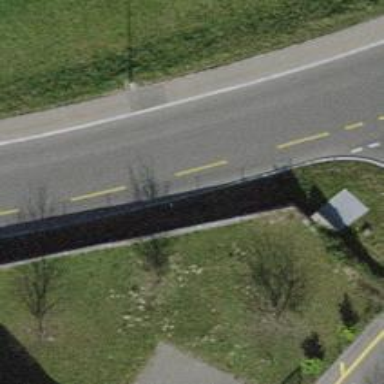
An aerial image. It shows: Residential road with asphalt surface. There is cycle lane on the left side.